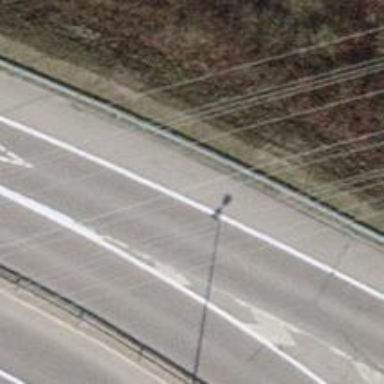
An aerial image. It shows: Asphalt motorway link.